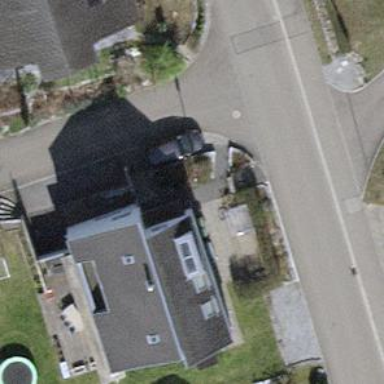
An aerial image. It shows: Flagpole which is man-made.